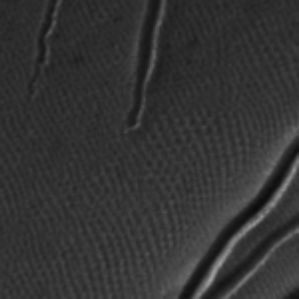
Label: frost